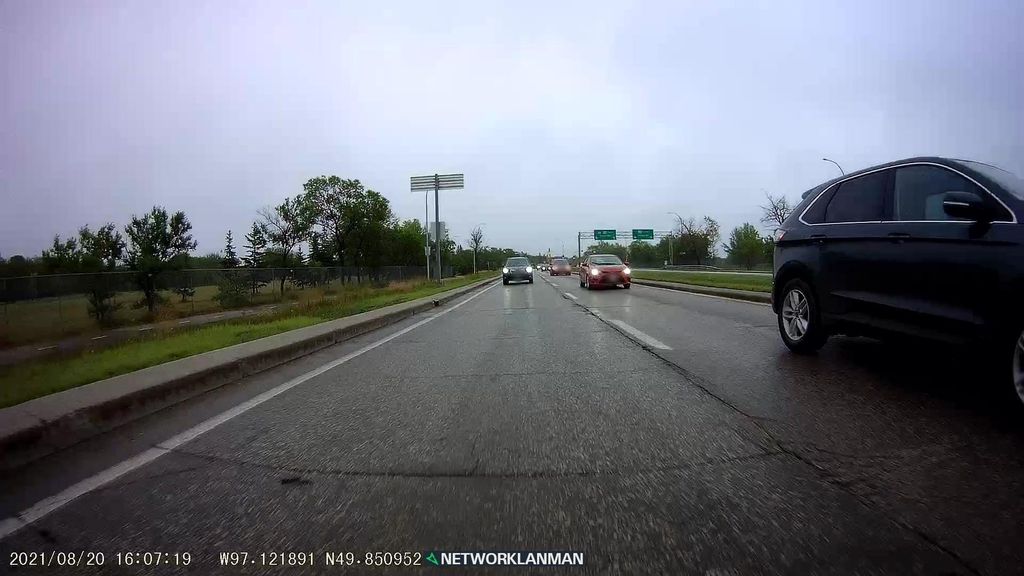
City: winnipeg